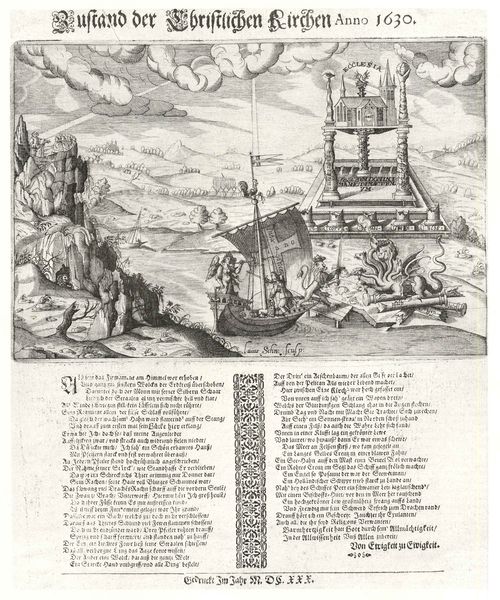
Titel: Zustand der Christlichen Kirchen Anno 1630
Künstler: Lukas Schnitzer
Institution: (Seriendruck)
Schlagwörter: baum, berg, dunkel, felsen, himmel, kampf, meer, wasser, wolken, bäume, fluss, landschaft, menschen, see, stadt, ufer, bewegung, grau, hell, holz, licht, schwarz, säule, säulen, weiss, haus, weg, muster, alt, band, barock, geschichte, mensch, rahmen, stein, bild, bach, erde, hügel, natur, wind, gewässer, kirche, sonne, blatt, boot, turm, engel, küste, schiff, schiffe, schrift, segel, segelboot, strand, papier, zwei, fahne, flagge, mast, segelschiff, berge, gebirge, grafik, graphik, spalten, rand, figuren, sturm, thron, bordüre, ornamente, deutsch, segeln, kirchen, buch, kreuz, druck, stich, titel, seite, illustration, schwert, text, zeitung, aufstand, bericht, buchstaben, beschriftung, überschrift, allegorie, darstellung, kämpfen, wimpel, tinte, buchseite, hubi, apokalypse, christlich, mittelalter, echse, löwe, zeilen, kupferstich, ungeheuer, drache, abbildung, monster, menschne, schrif, buchillustration, buchmalerei, druckschrift, kreutz, majuskel, seriendruck, pamphlet, illustartion, ecclesia, christliche, bildfeld, zustand, 17. jahrhundert, 1630, säulemstümpfe, mdcxxx, frakfur, zustand der christlichen kirchen, altddeutsch, mittlealter, aufstqand, grisaille-malerei, siebenköpfiger drache